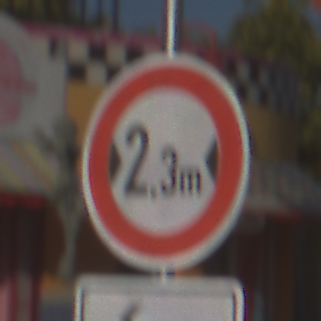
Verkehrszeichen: TatsaechlicheBreite2Komma3
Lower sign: RichtungsangabeDurchPfeile2
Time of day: MorningAfternoon
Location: Outdoor (Special)
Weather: PartlyCloudy
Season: NotSpecified
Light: Natural